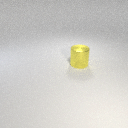
large yellow metal cylinder